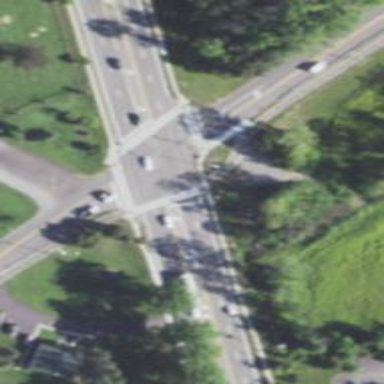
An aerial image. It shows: Primary highway with separate asphalt sidewalks.